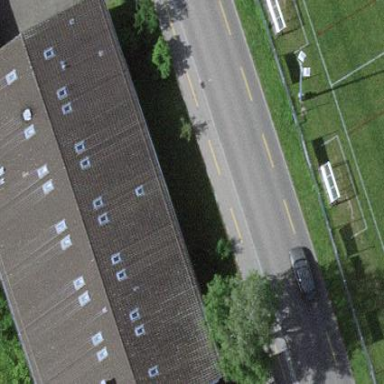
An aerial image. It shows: School building.